Question: I keep trying to run my Xcode project (titled "YidKit") and it keeps giving me the following error:
'error: /Users/Dani/Library/Developer/Xcode/DerivedData/YidKit-exnbjyxkgkbeaedoznkmtoenfijq/Build/Products/Debug-iphoneos/YidKitTests.xctest: No such file or directory'. I spent several hours online, trying different solutions that I've seen, and nothing has worked. This is driving me crazy, because it is the only error left and I just finished getting rid of about 80 that were caused by Swift 2.0. I appreciate all of the help I can get!
Here is an image of the file in the explorer. The red one is the file that is giving me the error.

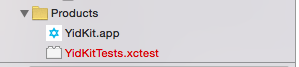
Answer: do following two things I might solve your problem.
1. Product -> Clean and build folder
2. Go to finder -> library -> Developer -> Xcode -> Derived data delete that folder
or check screen shot may be this is your problem

and then check